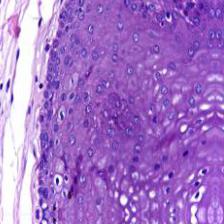
Diagnosis: Normal